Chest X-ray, PA view. Patient: 59 years old, sex F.
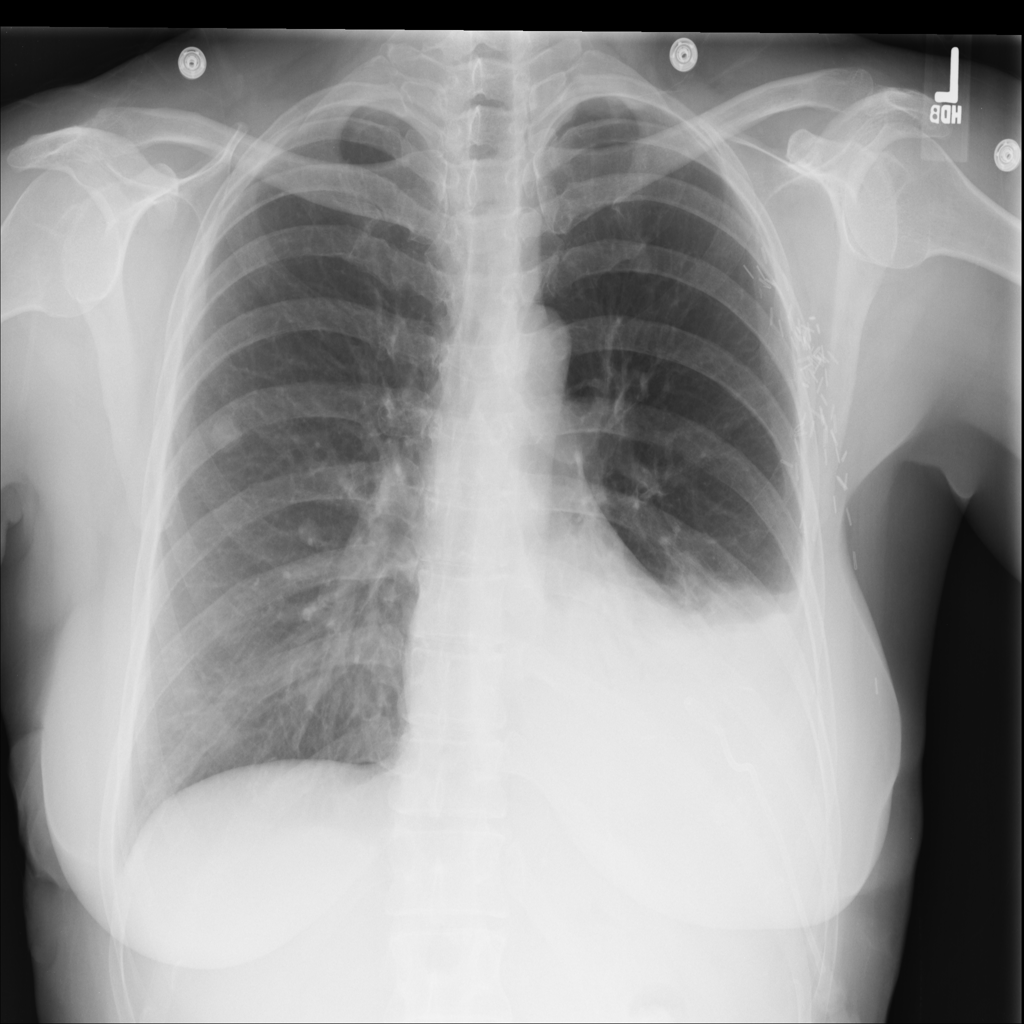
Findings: Atelectasis, Consolidation, Effusion, Nodule